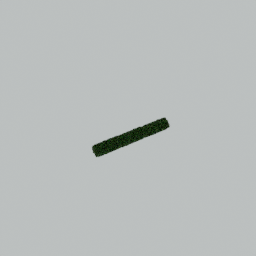
Label: nature